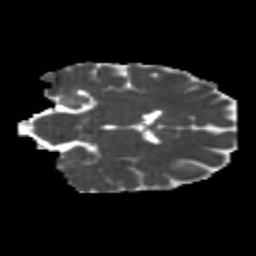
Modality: MD
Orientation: coronal
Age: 21
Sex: female
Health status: healthy
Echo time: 0.074 s